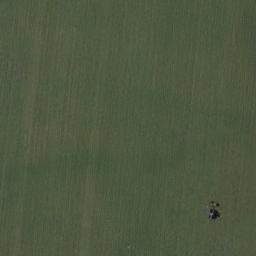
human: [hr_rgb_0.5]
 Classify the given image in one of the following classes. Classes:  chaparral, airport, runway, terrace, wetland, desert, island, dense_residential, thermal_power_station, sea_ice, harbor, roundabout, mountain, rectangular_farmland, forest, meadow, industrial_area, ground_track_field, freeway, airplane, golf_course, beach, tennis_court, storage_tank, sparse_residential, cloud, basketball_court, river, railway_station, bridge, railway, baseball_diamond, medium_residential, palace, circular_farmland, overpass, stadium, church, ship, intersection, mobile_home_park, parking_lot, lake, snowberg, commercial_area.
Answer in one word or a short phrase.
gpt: meadow